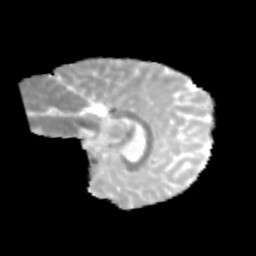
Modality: MD
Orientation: sagittal
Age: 13
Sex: female
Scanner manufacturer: siemens
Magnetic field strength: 3 T
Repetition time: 3.8 s
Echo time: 0.07 s